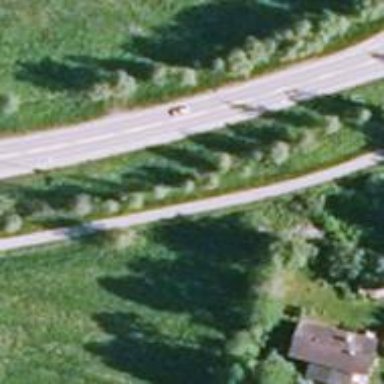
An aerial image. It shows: Primary highway with asphalt surface.